Platform: macOS
Application: Arc Browser
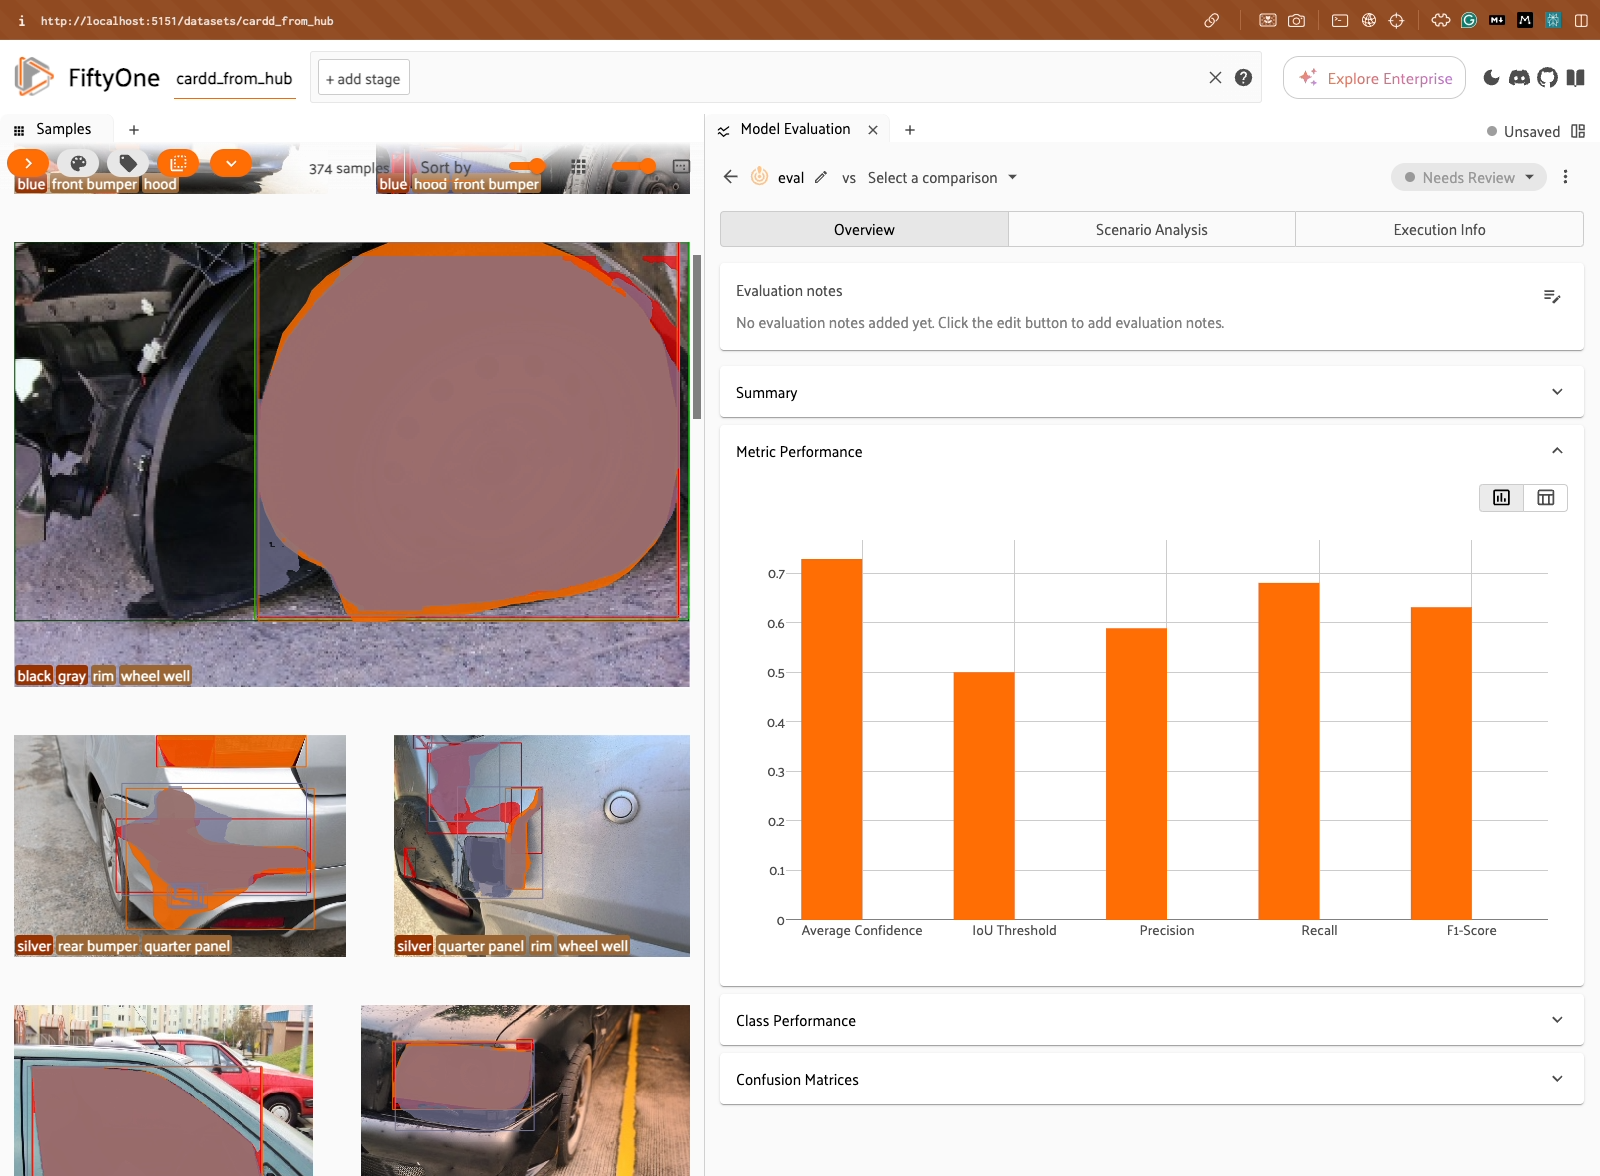
task_description: Locate the summary card in the model evaluation panel
action_type: hover
element_info: Menu Item
steps_since_start: 1

task_description: Locate the metric performace card in the model evaluation panel
action_type: hover
element_info: Menu Item
steps_since_start: 1

task_description: Locate the per class performance card in the model evaluation panel
action_type: hover
element_info: Menu Item
steps_since_start: 1

task_description: Locate the confusion matrix card in the model evaluation panel
action_type: hover
element_info: Menu Item
steps_since_start: 1

task_description: Locate the model evaluation panel
action_type: hover
element_info: Menu Item
steps_since_start: 1

task_description: Locate the samples panel
action_type: hover
element_info: Menu Item
steps_since_start: 1